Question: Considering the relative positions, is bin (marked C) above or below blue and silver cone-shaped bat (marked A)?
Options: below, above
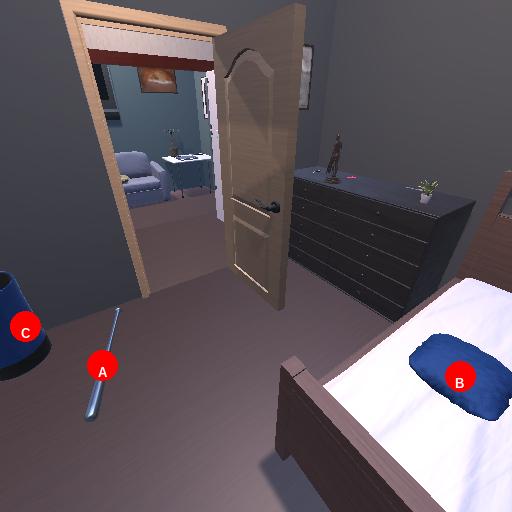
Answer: below